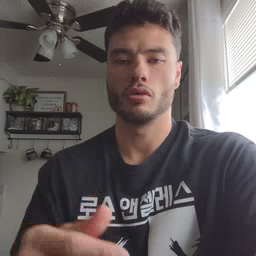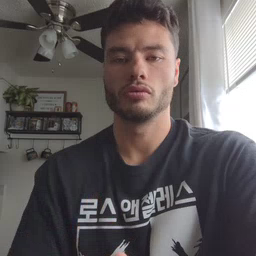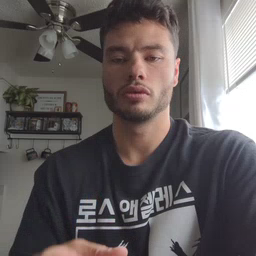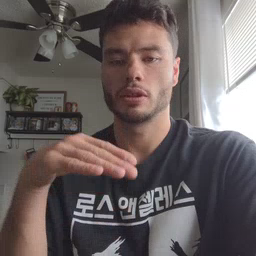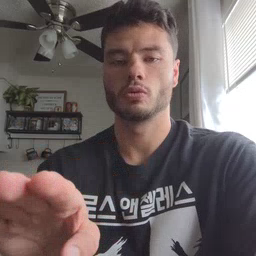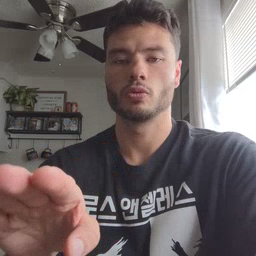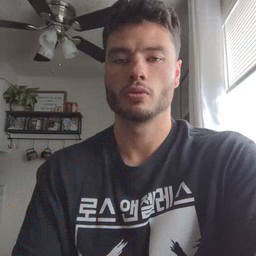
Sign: into